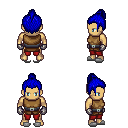
a pixel art fantasy rpg character, male body template, human, tanned skin, leather chest armor, red pants, blue short topknot hairstyle, metal gloves, white slippers, four views (front, back, left, right), 2x2 character sprite sheet, small pixel art, hard edges, no anti-aliasing